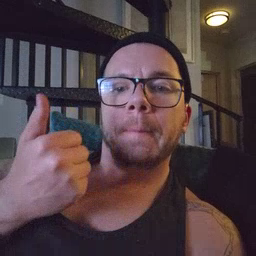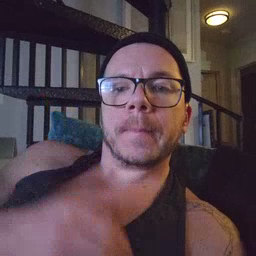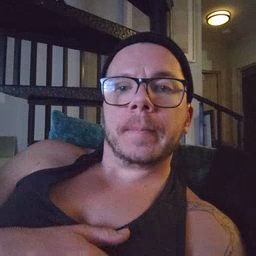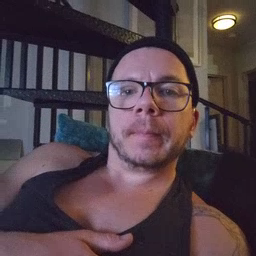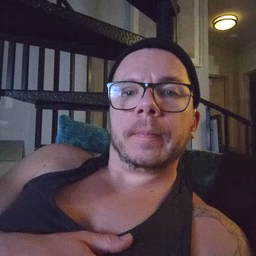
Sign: better